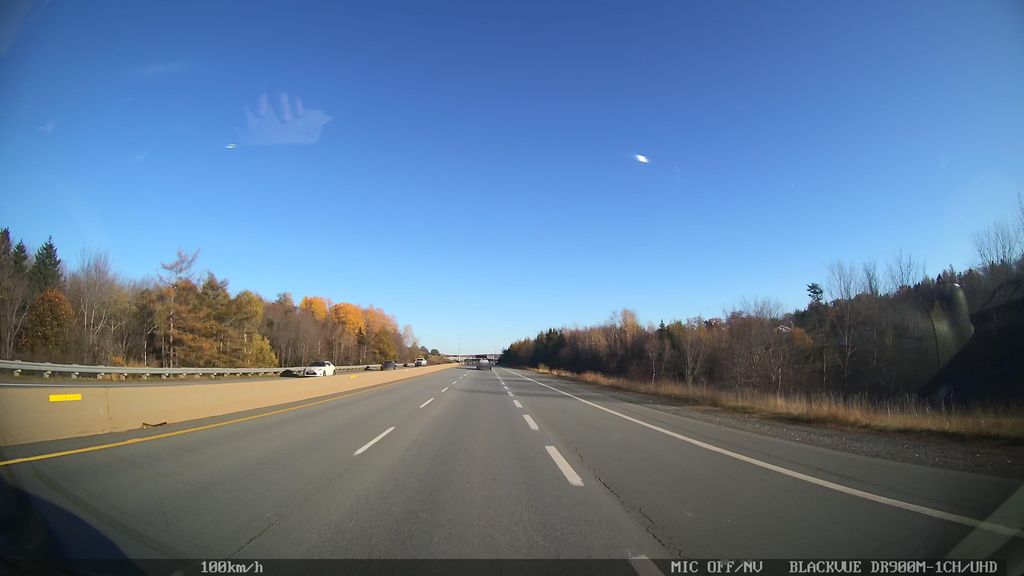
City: halifax